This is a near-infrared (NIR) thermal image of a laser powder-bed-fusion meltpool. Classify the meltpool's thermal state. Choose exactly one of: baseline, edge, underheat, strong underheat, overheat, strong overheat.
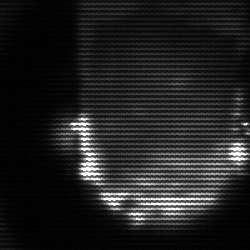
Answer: baseline